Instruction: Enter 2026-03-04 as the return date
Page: home
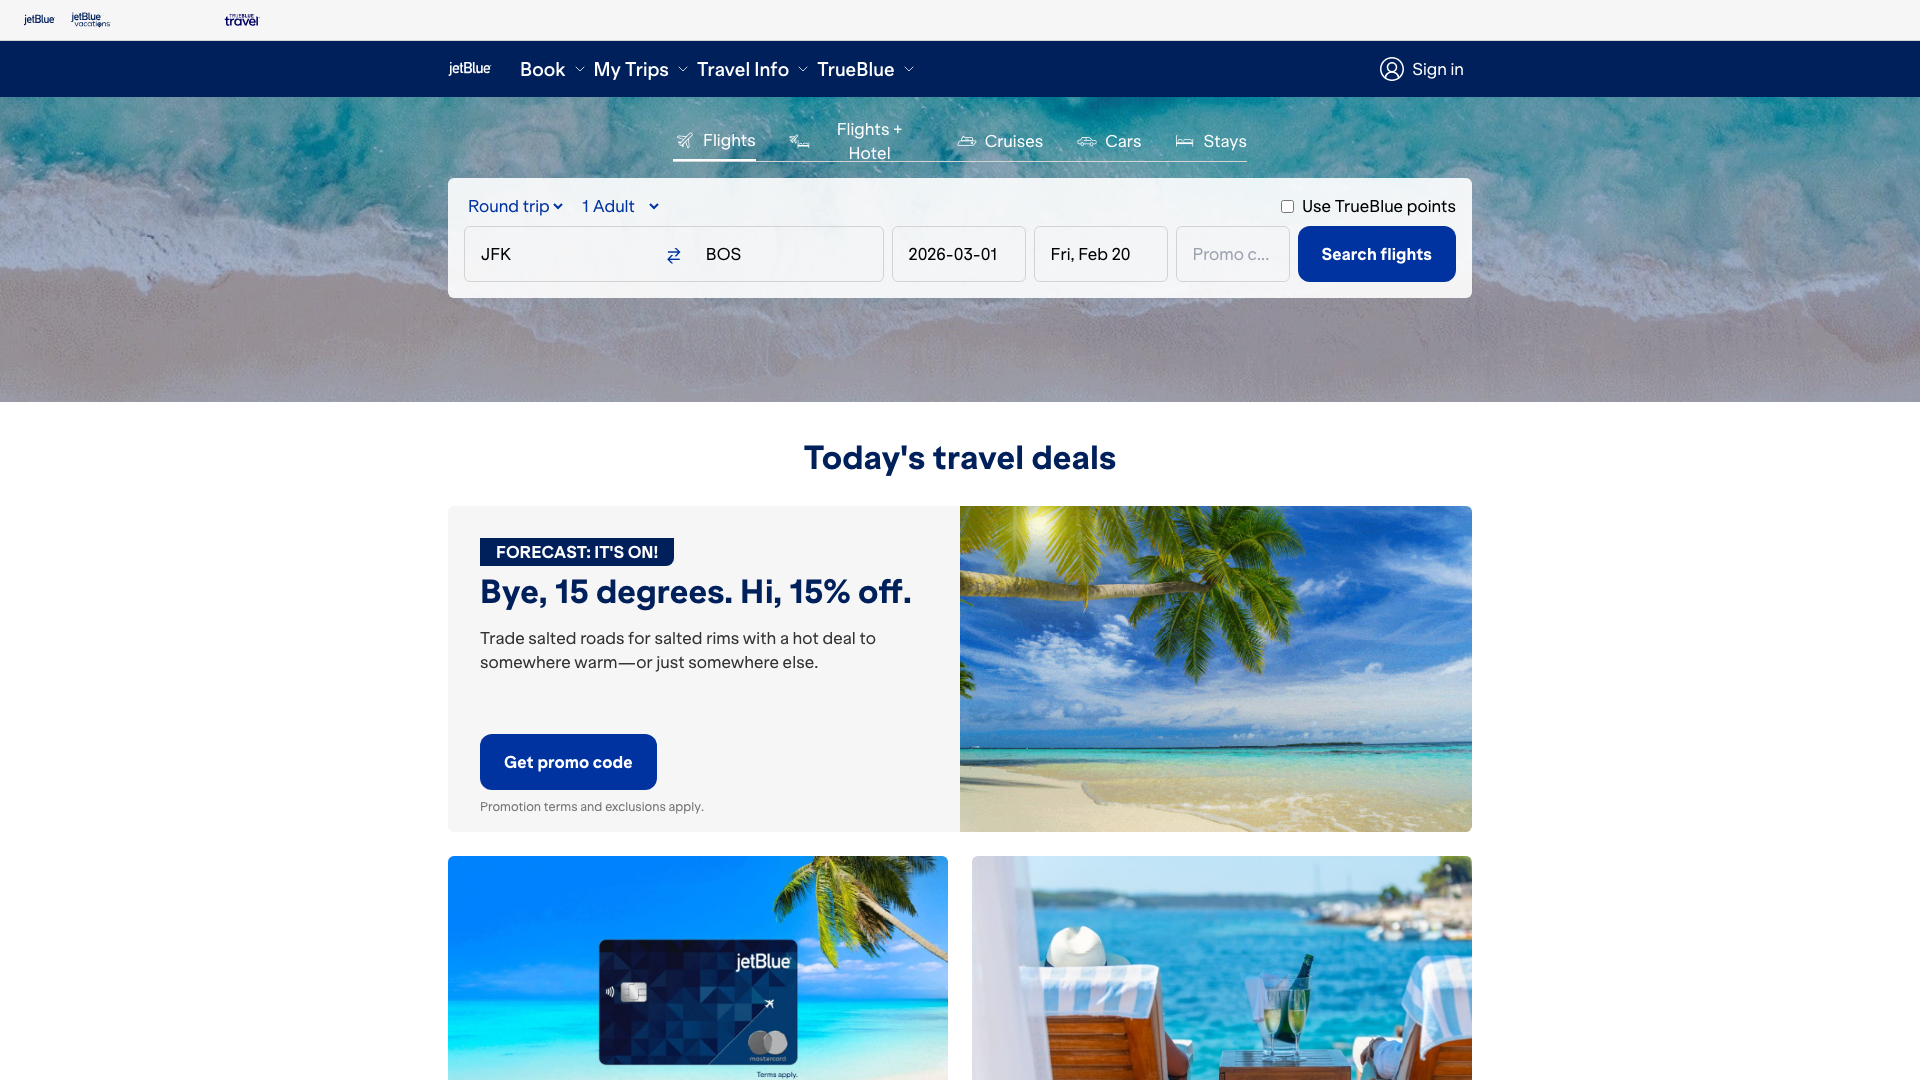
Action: type